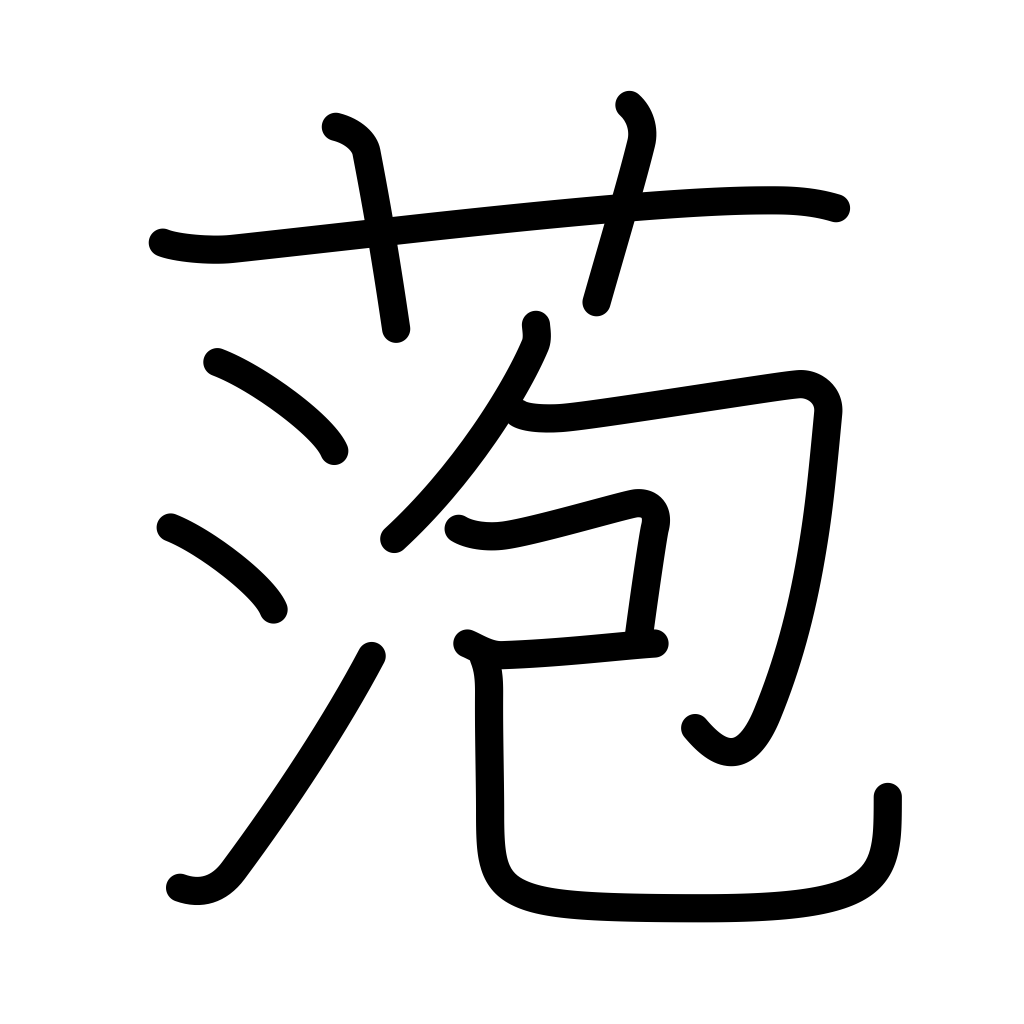
Meaning: bog, wetlands, used in proper names